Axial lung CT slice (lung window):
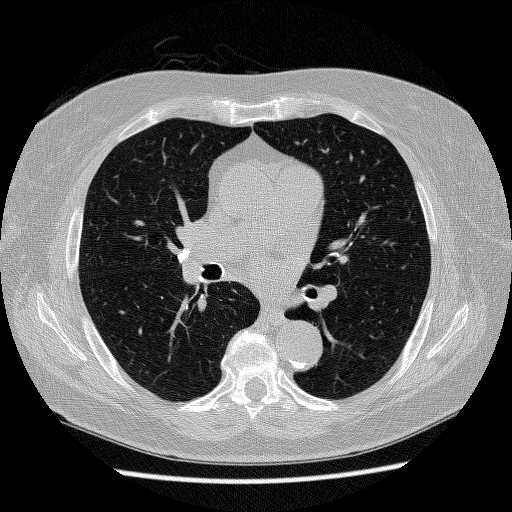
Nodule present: no